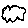
Label: cloud